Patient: sex F, age 22
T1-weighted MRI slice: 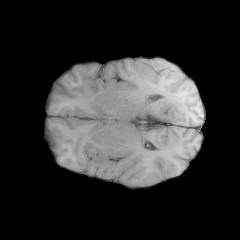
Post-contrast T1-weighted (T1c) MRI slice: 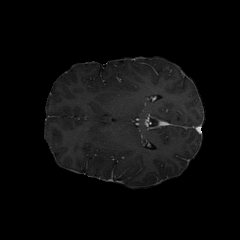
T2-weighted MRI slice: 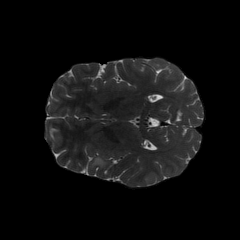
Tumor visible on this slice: yes
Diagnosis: Astrocytoma, IDH-mutant
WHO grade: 2